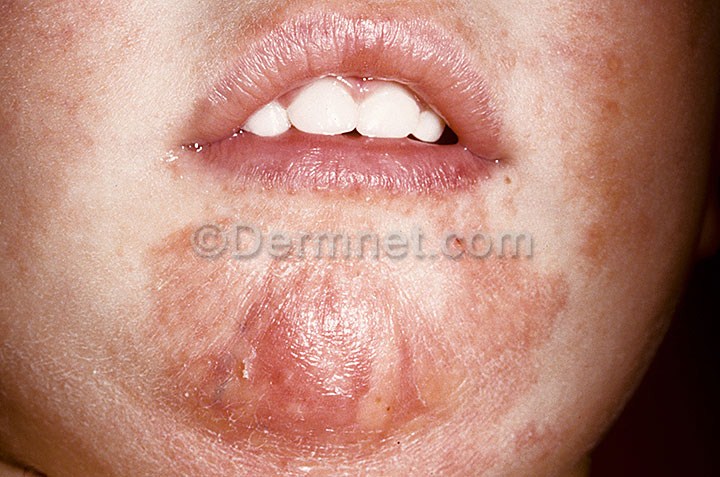
Disease: Poison Ivy Photos and other Contact Dermatitis